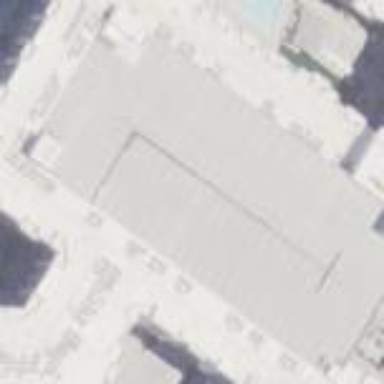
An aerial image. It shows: Multi-storey parking building.